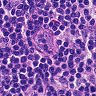
Metastatic tissue present: no